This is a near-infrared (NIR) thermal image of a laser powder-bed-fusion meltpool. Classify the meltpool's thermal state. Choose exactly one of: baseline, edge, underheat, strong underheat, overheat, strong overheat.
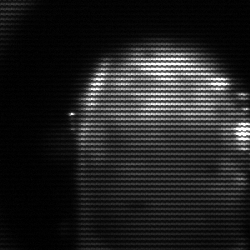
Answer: baseline